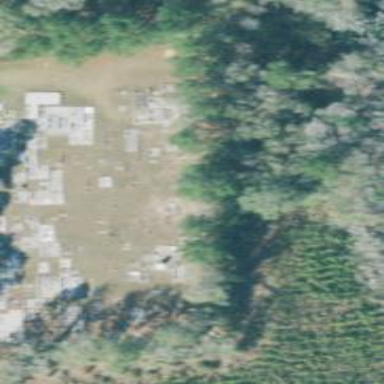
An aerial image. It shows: Cemetery or graveyard.